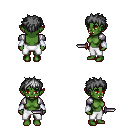
a pixel art fantasy rpg character, female body template, orc, green skin, steel arm armor, white pants, gray bedhead hairstyle, white cloth bracers, dagger, four views (front, back, left, right), 2x2 character sprite sheet, small pixel art, hard edges, no anti-aliasing